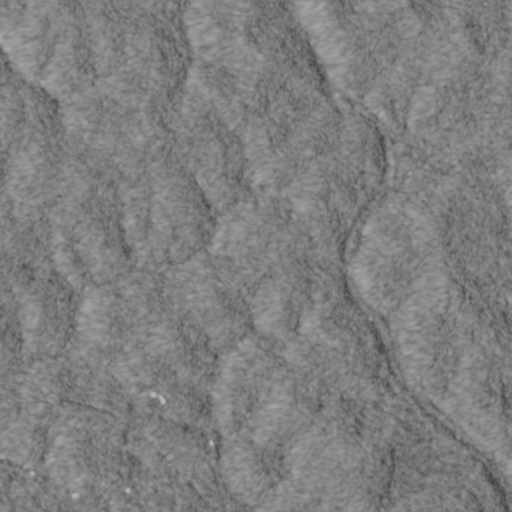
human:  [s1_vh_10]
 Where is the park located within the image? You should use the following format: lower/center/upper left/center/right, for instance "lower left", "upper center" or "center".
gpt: The park is located in the lower left of the image.
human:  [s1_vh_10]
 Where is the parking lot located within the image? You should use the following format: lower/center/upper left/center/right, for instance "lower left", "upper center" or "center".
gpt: The parking lot is located in the lower left of the image.
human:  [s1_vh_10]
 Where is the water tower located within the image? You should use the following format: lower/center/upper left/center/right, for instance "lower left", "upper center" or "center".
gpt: The water tower is located in the center right of the image.
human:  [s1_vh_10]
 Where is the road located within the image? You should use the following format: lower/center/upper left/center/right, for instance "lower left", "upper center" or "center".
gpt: There is no road in the image.

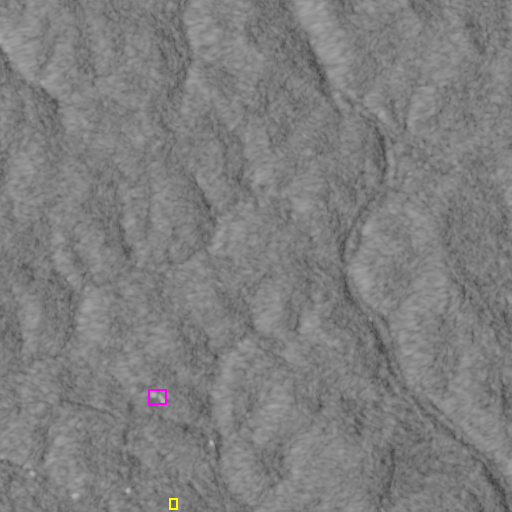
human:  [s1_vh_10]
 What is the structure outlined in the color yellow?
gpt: The structure outlined in yellow is a park.
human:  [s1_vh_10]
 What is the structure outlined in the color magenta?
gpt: The structure outlined in magenta is a building.
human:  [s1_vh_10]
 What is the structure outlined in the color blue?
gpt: There is no blue outline.